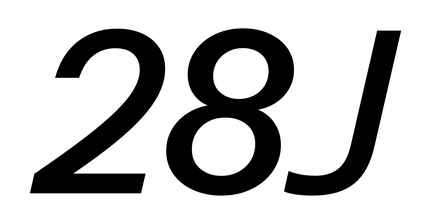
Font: InstrumentSans-Italic_Medium_Italic